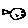
Label: fish